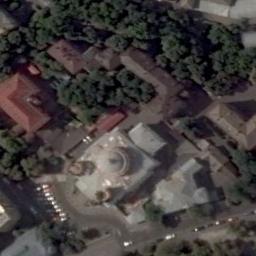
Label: church